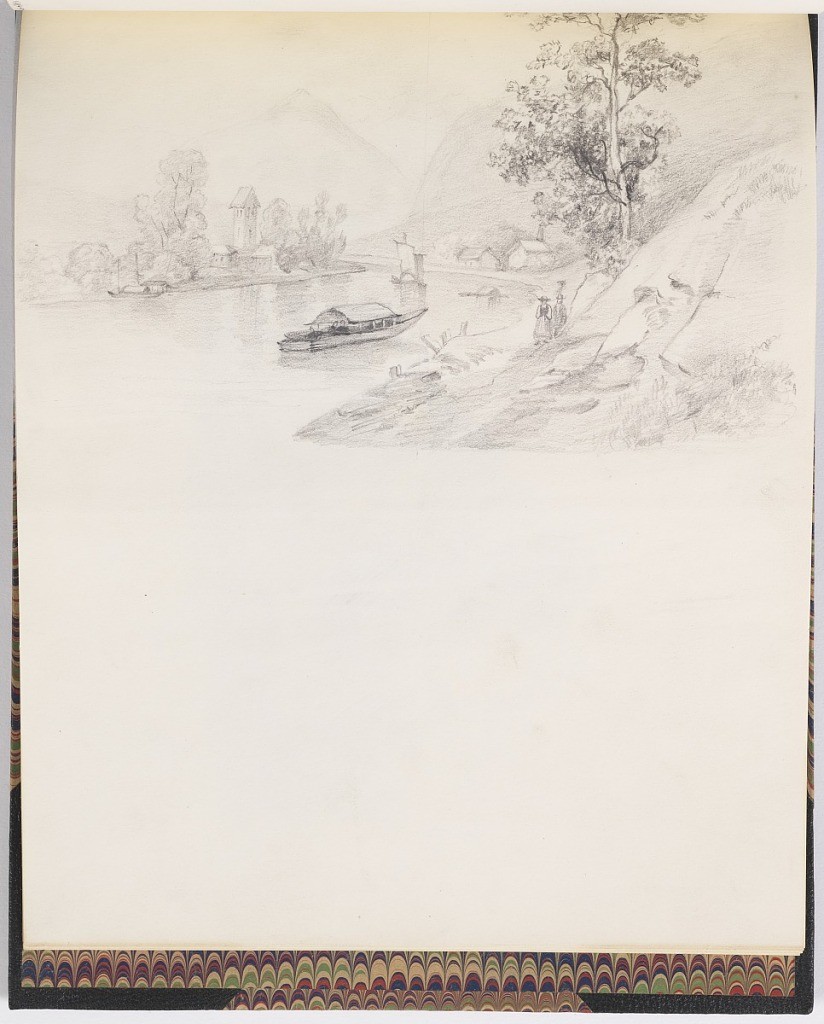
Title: River Valley
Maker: Francis Augustus Lathrop, American, 1849–1909
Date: ca. 1895
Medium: Graphite on white paper
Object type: Drawing
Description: Sketchbook drawing of a view of a town on banks of small river. Boats and figures, steep mountains beyond.